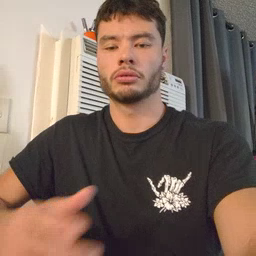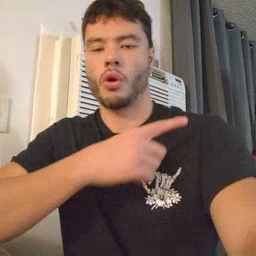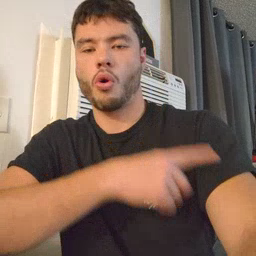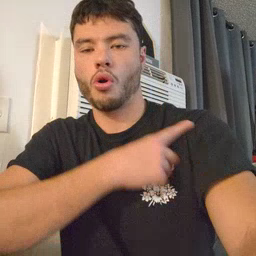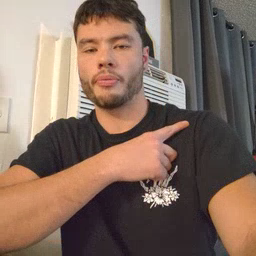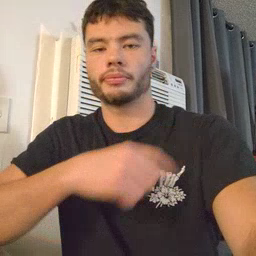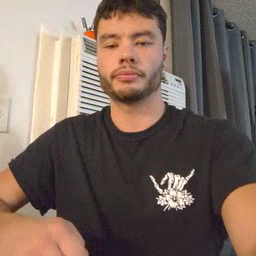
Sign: arm